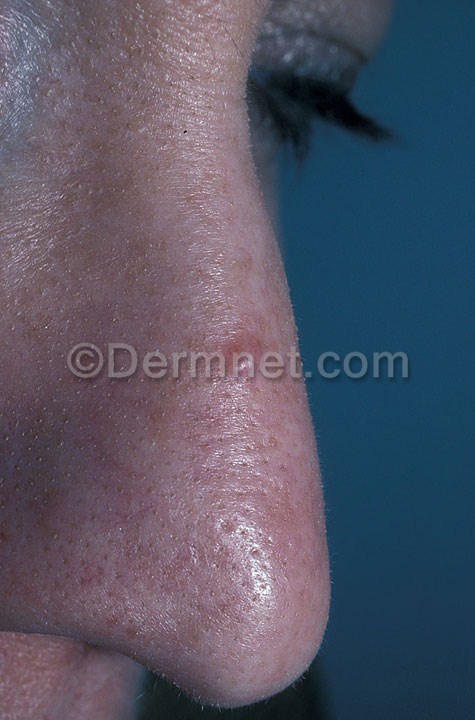
Disease: Seborrheic Keratoses and other Benign Tumors